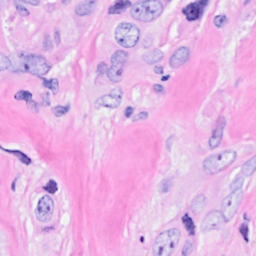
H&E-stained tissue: Breast